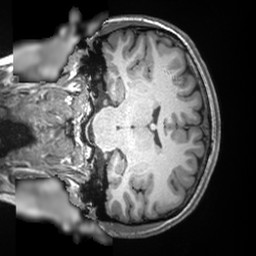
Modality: T1w
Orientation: coronal
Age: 21
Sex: female
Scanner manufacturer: siemens
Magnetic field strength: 3 T
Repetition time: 1.9 s
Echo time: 0.00293 s